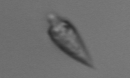
Label: Oxytoxum